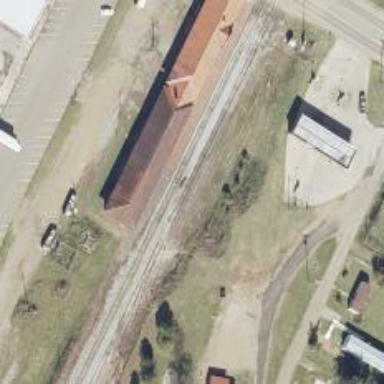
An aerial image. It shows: Railway service station.